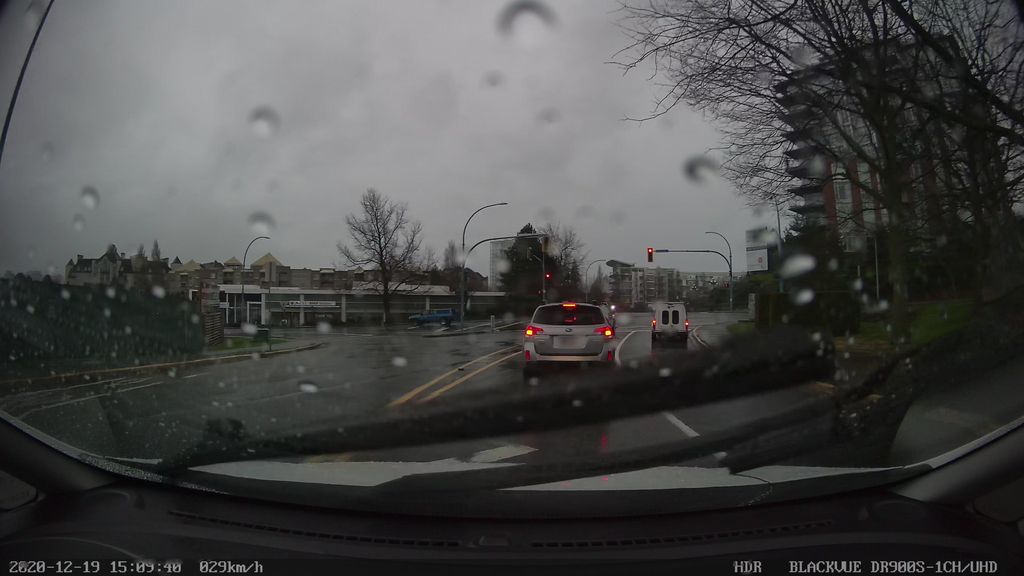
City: victoria